Question: Is there any option or solution to pass Numbers is Bootstrap 3 Glyphicons like

Thanks
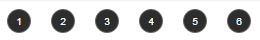
Answer: > Is there any option or solution to pass Numbers is Bootstrap 3 Glyphicons?
In short, no. Here are <URL>.
Glyphicons either come as an image file or font set. Either way, they are not extensible. They are individual icons. It's like saying, I know there's a character set of a-z, but can it also have a icon of a puppy. Or I know this is an image of an apple, but can the pixels change so it's a number.
---
You can, of course, easily do this with CSS. It's a trivial implementation, so I wouldn't worry about the 'cost of extra classes'. If you're developing a website, you should have plenty of classes.
Try any of the suggestions from <URL>:
## Use Border Radius
'''
<div class="numberCircle">30</div>
'''
'''
.numberCircle {
border-radius: 50%;
behavior: url(PIE.htc); /* remove if you don't care about IE8 */
width: 36px;
height: 36px;
padding: 8px;
background: #fff;
border: 2px solid black;
color: black;
text-align: center;
font: 32px Arial, sans-serif;
display: inline-block;
}
'''

## Use Unicode Characters
For 20 and lower, you can just use the <URL>:
'''
&#9312;
&#9313;
&#9314;
&#9315;
&#9316;
&#9317;
'''
## 1 2 3 4 5 6
### Demo in jsFiddle